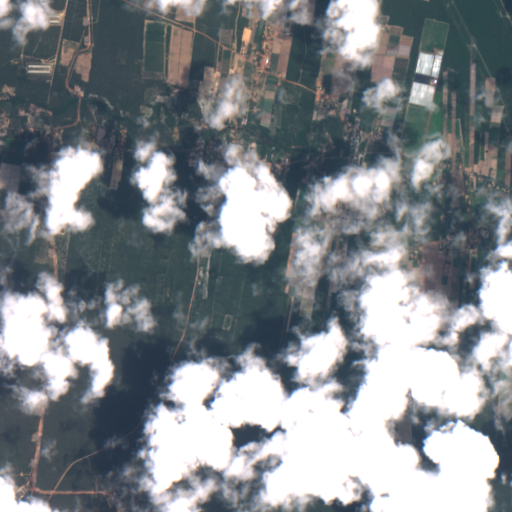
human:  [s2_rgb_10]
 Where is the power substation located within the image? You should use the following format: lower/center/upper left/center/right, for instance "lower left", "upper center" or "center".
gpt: The power substation is located in the lower left of the image.
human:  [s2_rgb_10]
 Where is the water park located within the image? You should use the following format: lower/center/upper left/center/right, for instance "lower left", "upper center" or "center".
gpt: The water park is located in the center right of the image.
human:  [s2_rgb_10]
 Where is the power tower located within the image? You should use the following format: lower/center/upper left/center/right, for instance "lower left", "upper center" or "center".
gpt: There is no power tower in the image.